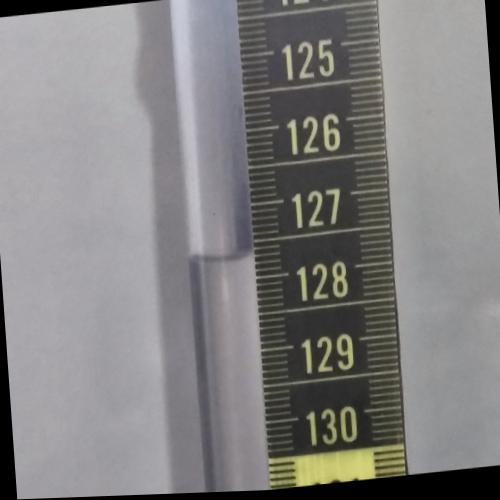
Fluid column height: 127.7 cm